Question: I want to be able to support iOS 3.x users.
When I try to set the Base SDK in Project Info, the only SDK that appears is iOS 4.1 and iOS 3.2.
How can I add additional SDK's so I can support older users when my app hits the App Store?
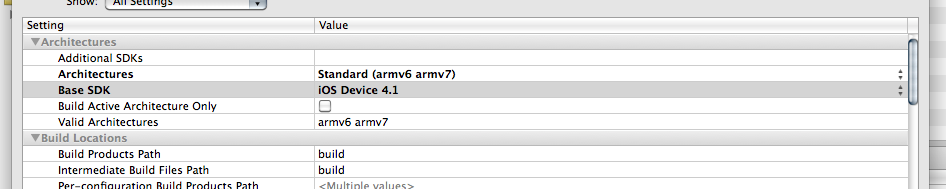
Answer: You can select the deployment target in your project info;